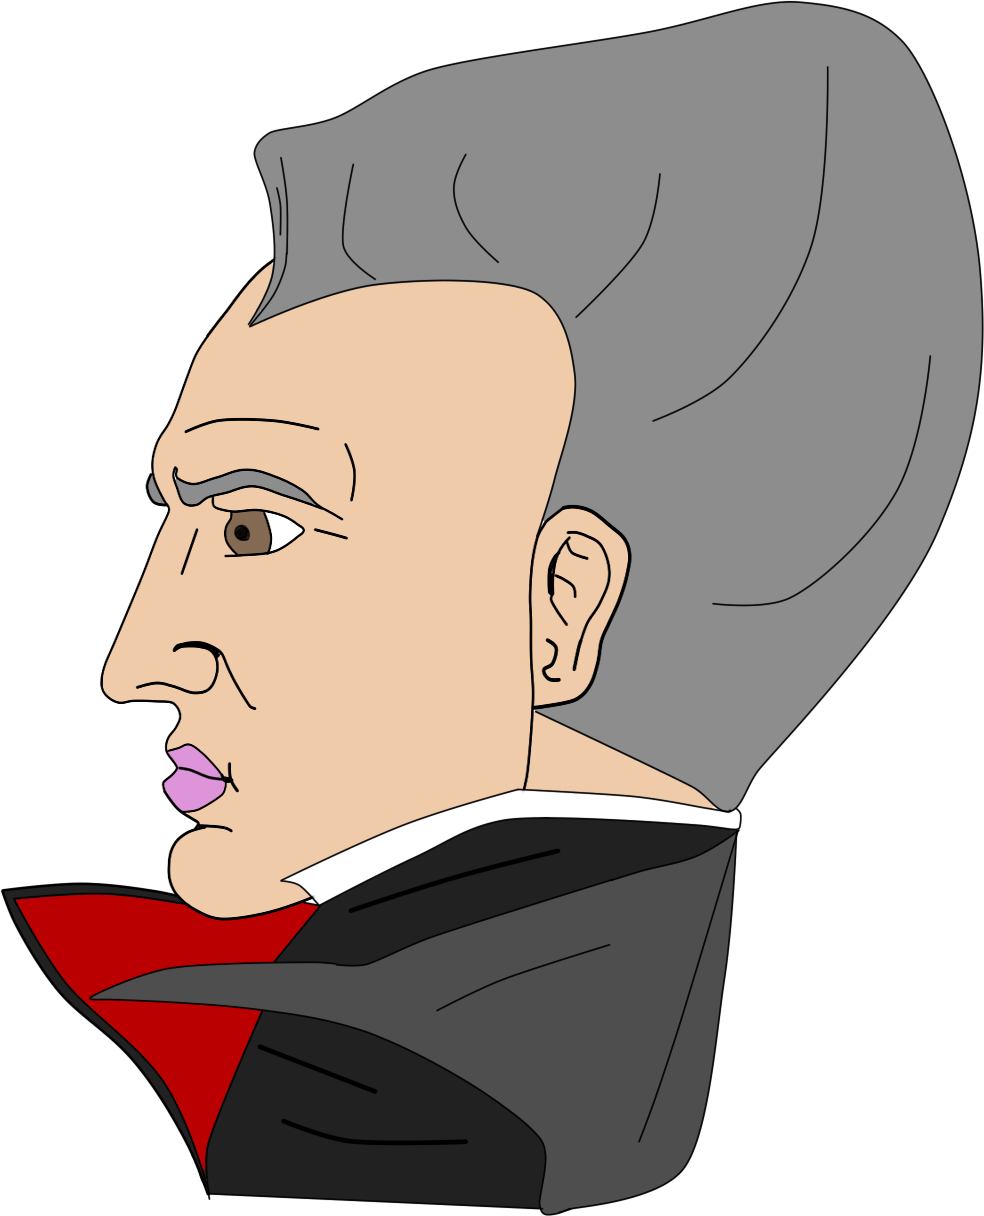
Label: 4_Yes_Chad